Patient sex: M
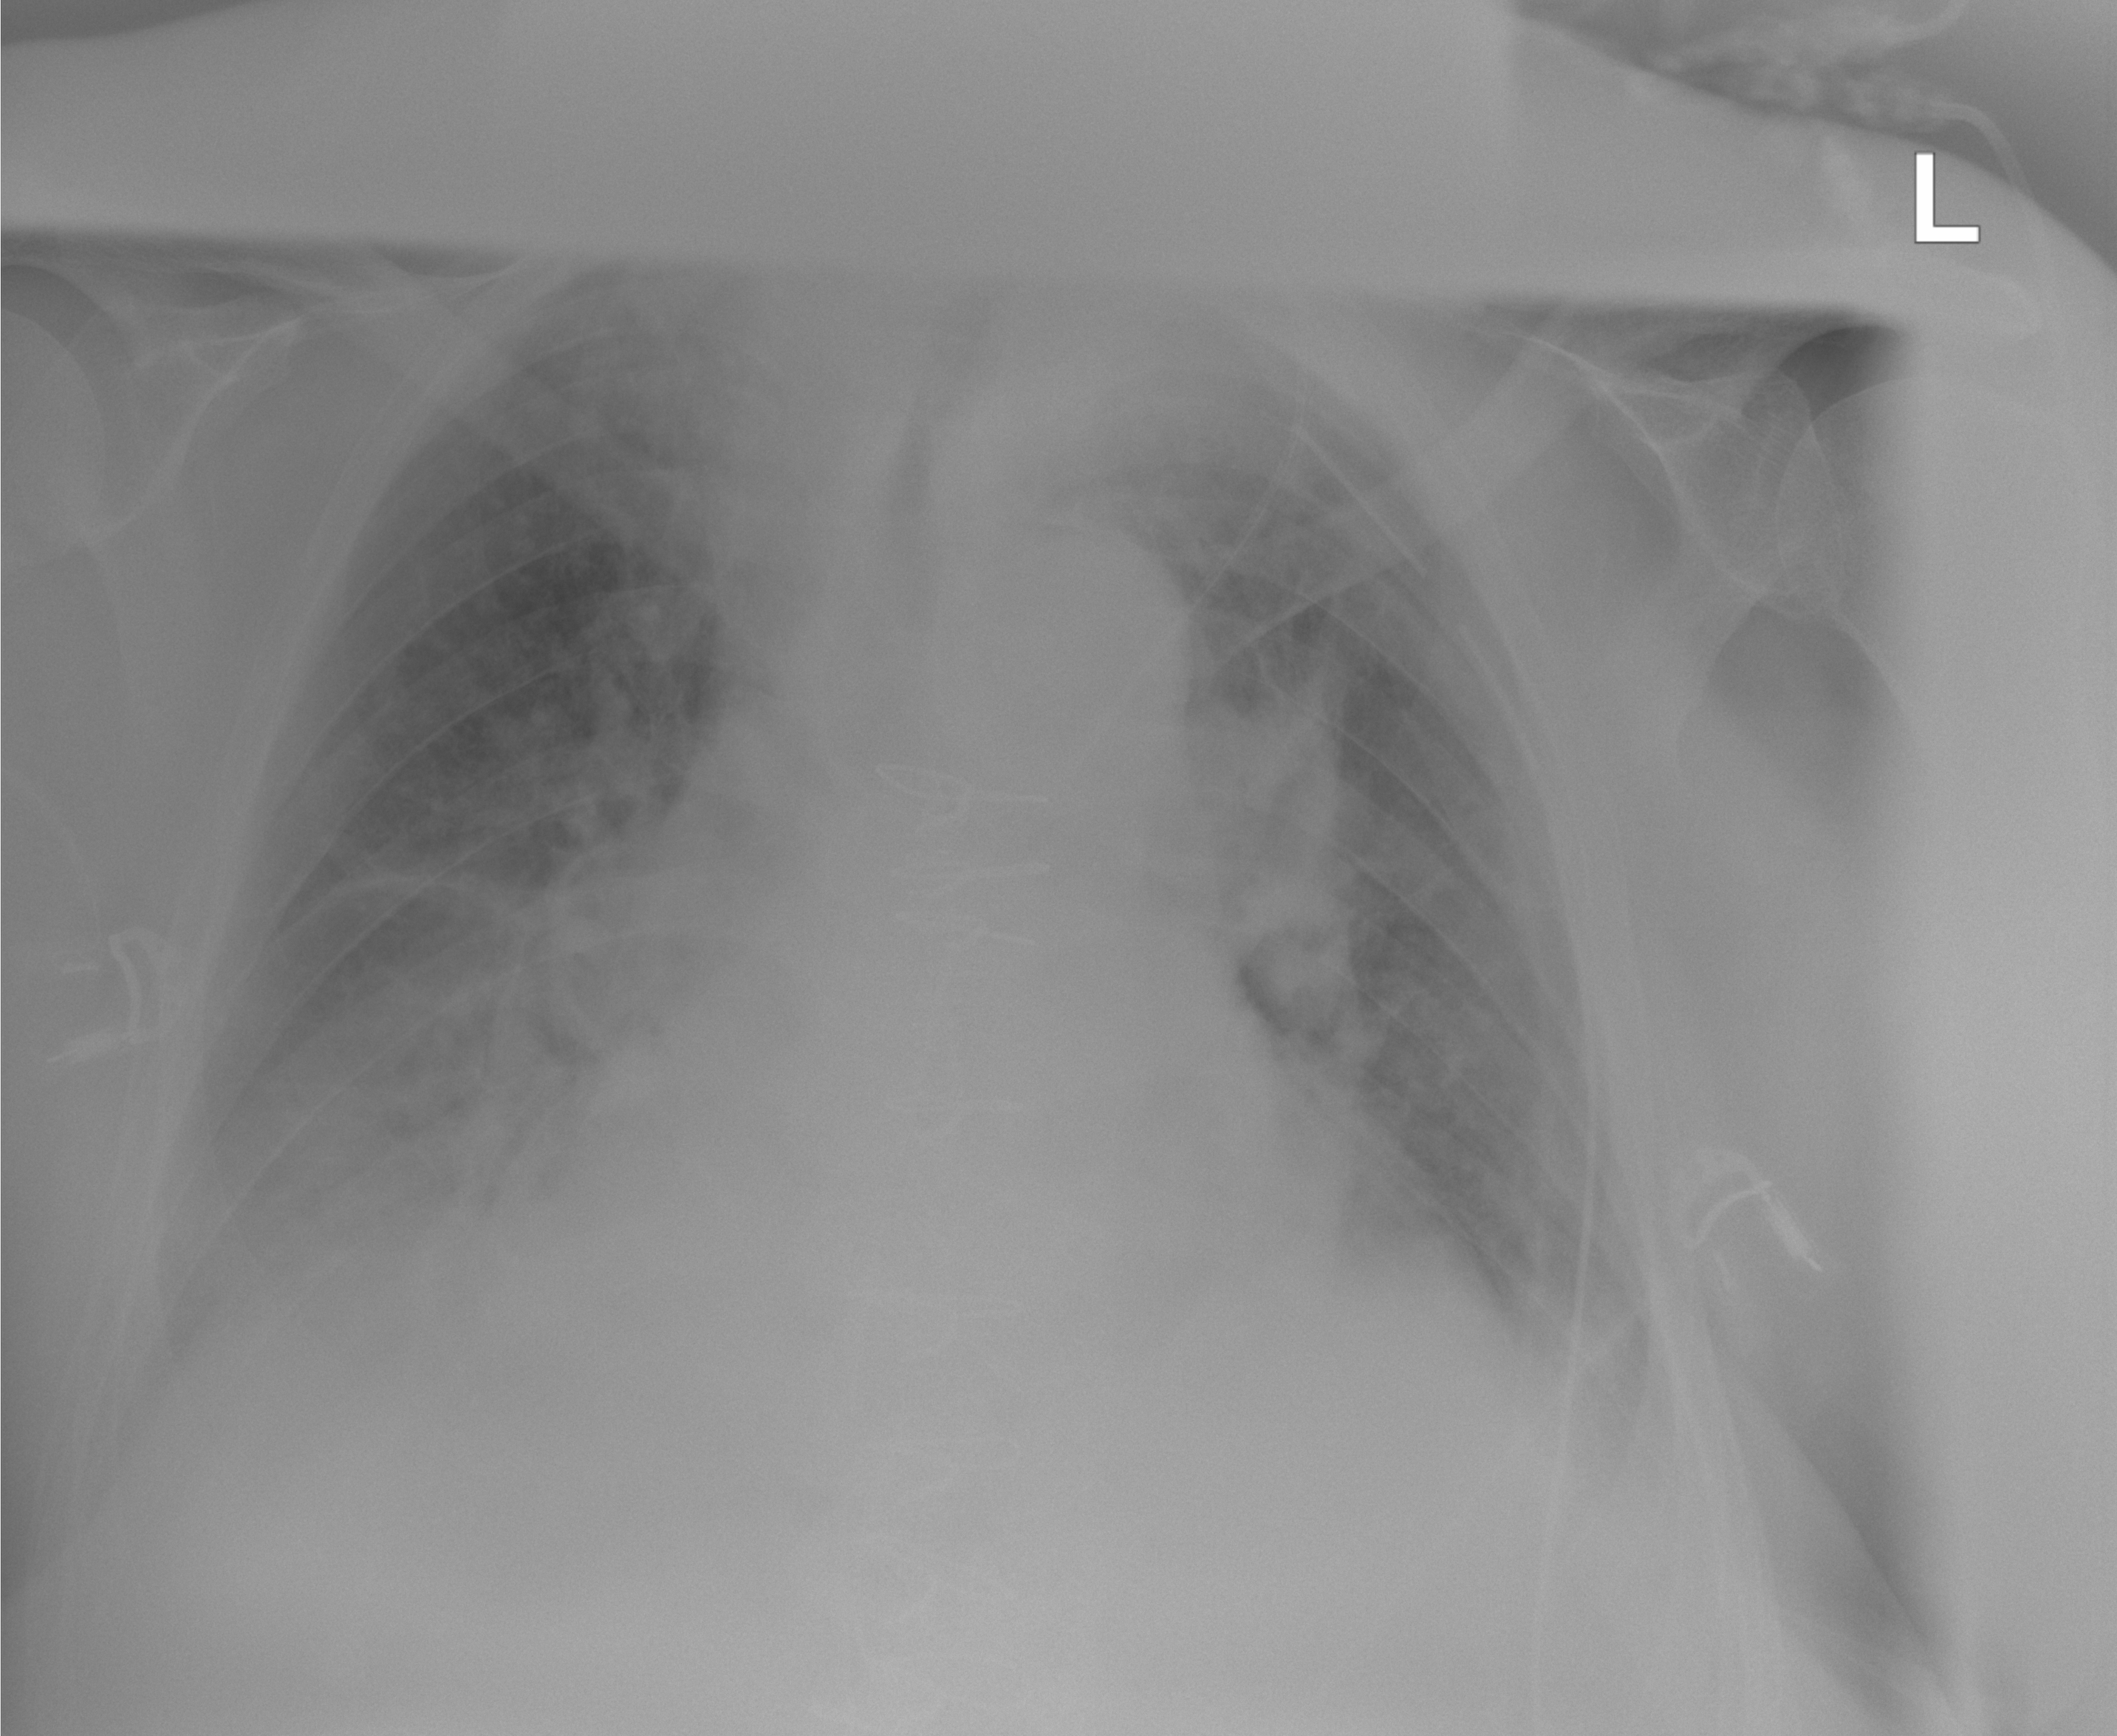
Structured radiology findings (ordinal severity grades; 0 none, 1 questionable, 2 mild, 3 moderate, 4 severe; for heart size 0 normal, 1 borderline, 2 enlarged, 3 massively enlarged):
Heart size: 2
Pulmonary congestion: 3
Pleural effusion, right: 2
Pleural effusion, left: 2
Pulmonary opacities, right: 1
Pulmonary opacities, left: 0
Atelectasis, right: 3
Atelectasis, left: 2